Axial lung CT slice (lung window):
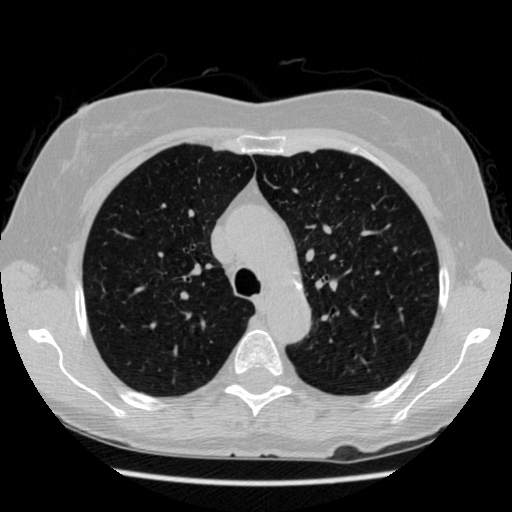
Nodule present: no